Question: One last question about Client Profile installation. I downloaded the Microsoft .NET Framework Client Profile Online Installer because we want to put it in the installation CD because our end user might not have either .net framework 3.5 or internet. So we want to be able to handle both cases.
In the prerequisites I'm able to select the location of where the file will be, but I don't know where it should be. I want to be able to somehow put the path of the cd, something like d:\ProductName\Prerequisites\DotNetFx35ClientSetup.exe so it can get it and install it from there. Does anyone have an idea of how this can be achieved?
Thank you.
Here's the prerequisites window:

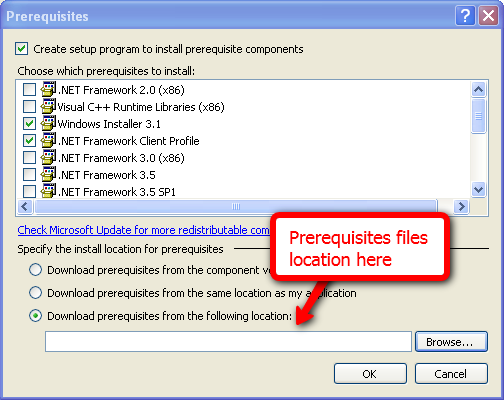
Answer: Ok, here's the thing. I tried with the Client Profile but it didn't work, I think it's because the Client Profile Installer does not have the features of .net framework 3.5 . So in the installation process it ask for .net framework 3.5 SP1 too, so I had to make that available offline too. Here's the deal:
- <URL>- -
Since in my case it complained and asked for .net Framework 3.5 SP1, this is what I had to do:
- - <URL>- - -
Now build your solution and it should work. You will get 2 warnings though. These are a know issue and according to Microsoft they don't interfere in the installation process of your application. <URL> for more information.
This was a little tedious for me to find and come up with, so I really hope this can help anyone else with this problem. If you have any question post a comment and I'll get back to you ASAP.
Thanks for reading!